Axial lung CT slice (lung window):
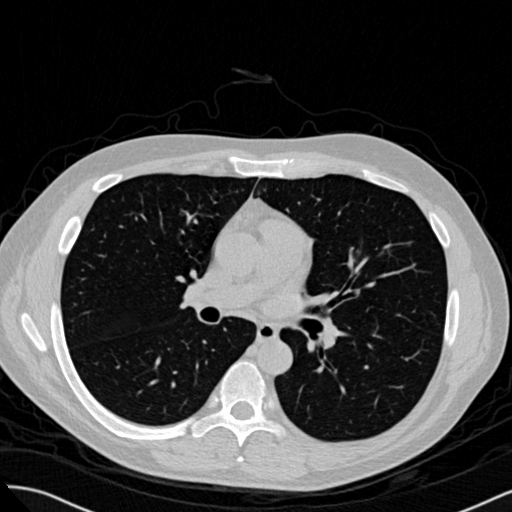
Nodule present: no